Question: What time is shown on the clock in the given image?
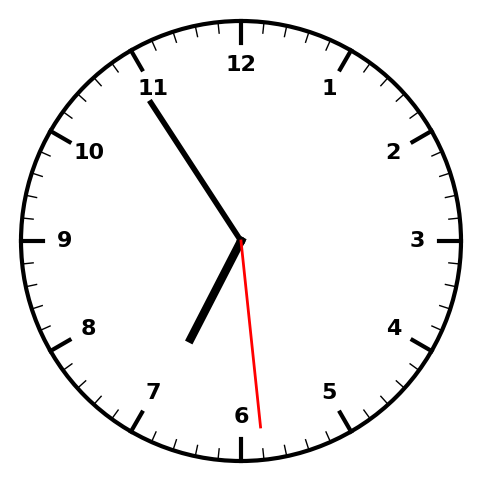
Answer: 06:54:29